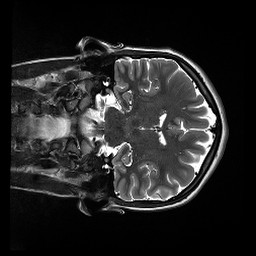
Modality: T2w
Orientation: coronal
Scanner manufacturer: siemens
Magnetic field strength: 3 T
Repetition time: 13.52 s
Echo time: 0.088 s